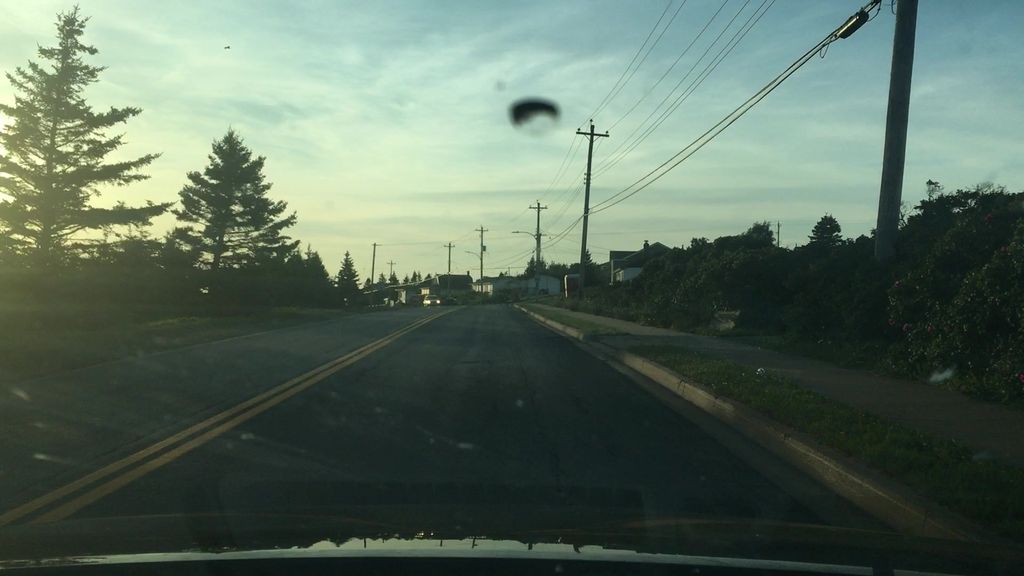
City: halifax